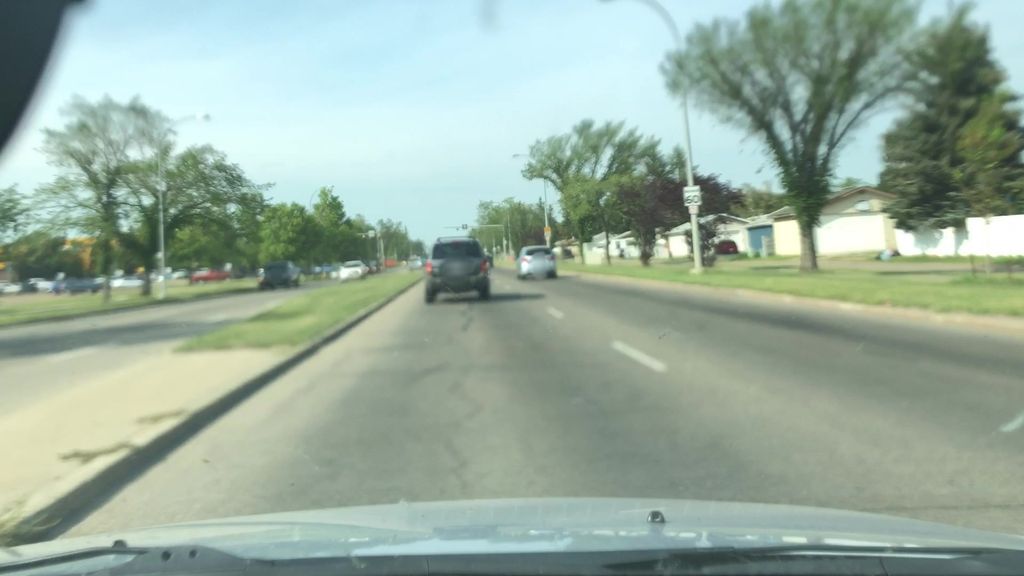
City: edmonton